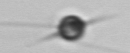
Label: Acanthoica_quattrospina